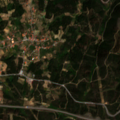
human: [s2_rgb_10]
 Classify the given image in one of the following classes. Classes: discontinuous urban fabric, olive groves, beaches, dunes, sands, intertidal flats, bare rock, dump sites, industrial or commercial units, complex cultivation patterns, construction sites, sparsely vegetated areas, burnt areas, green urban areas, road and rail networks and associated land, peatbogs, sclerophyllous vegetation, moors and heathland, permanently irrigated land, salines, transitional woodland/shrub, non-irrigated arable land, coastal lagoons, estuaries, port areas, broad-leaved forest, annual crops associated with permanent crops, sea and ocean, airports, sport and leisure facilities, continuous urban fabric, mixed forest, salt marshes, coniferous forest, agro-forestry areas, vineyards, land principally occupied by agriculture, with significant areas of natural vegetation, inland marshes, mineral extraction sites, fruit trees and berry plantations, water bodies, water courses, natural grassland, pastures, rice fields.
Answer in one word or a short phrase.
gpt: industrial or commercial units, complex cultivation patterns, land principally occupied by agriculture, with significant areas of natural vegetation, coniferous forest, transitional woodland/shrub